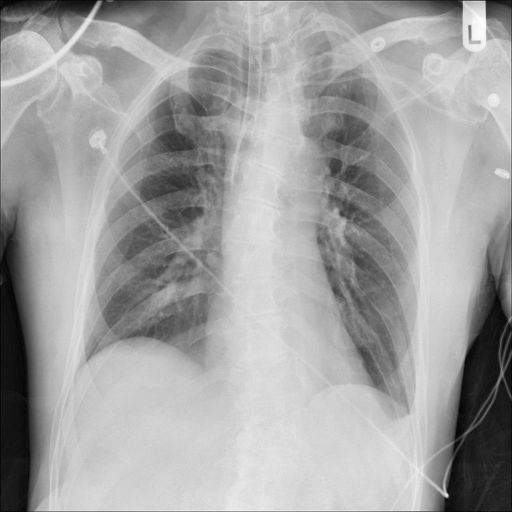
Finding: NORMAL